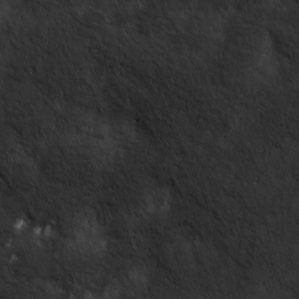
Label: non_frost